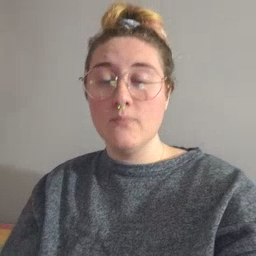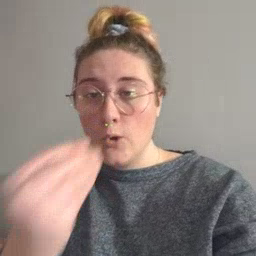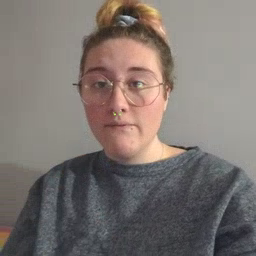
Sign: wolf